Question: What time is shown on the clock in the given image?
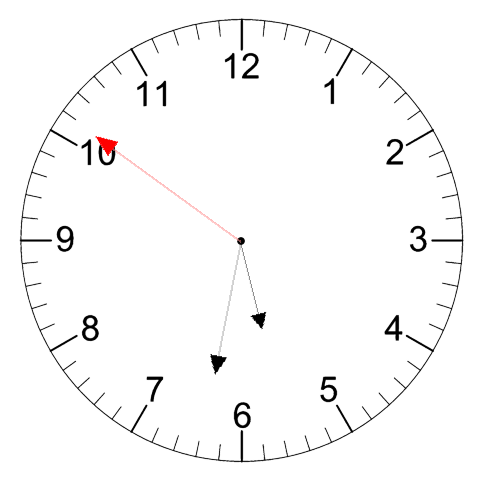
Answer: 05:31:51